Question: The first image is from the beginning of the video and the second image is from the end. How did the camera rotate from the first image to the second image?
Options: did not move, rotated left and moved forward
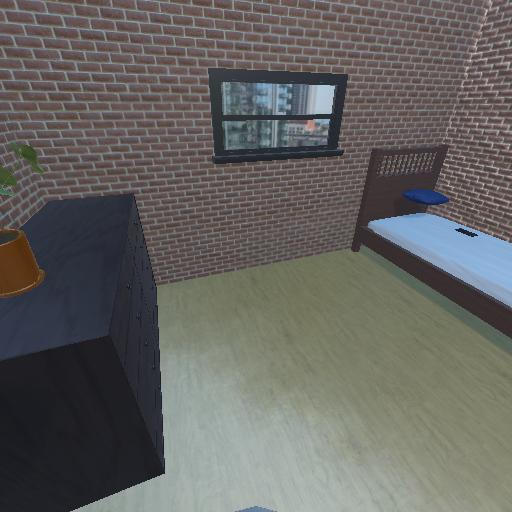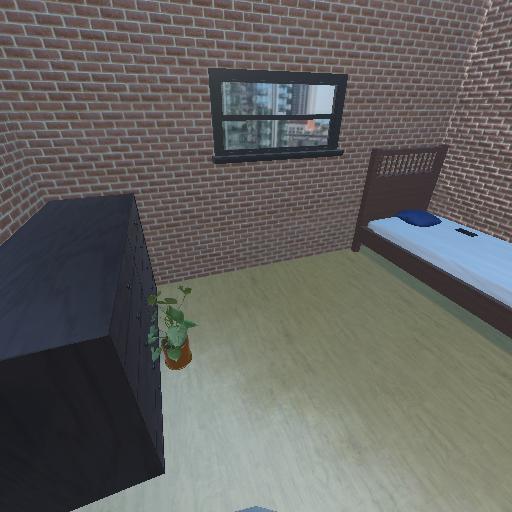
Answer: did not move